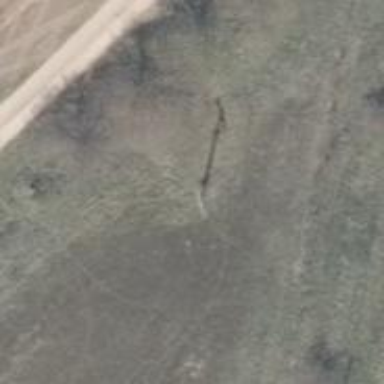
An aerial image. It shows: Straight power pole.